Question: I am having a 'ListView' and I have inserted values using 'BaseAdapter', but I realized that to search we have to use 'ArrayAdapter'. I tried doing that but it fails to search.
'''
package com.myrecipeapp.myrecipes;
import java.util.ArrayList;
import java.util.HashMap;
import java.util.List;
import java.util.Map;
import com.myrecipeapp.R;
import com.myrecipeapp.database.DatabaseHandler;
import com.myrecipeapp.database.MyRecipesDatabaseModel;
import android.app.Activity;
import android.app.ListActivity;
import android.graphics.Bitmap;
import android.graphics.BitmapFactory;
import android.os.Bundle;
import android.text.Editable;
import android.text.TextWatcher;
import android.util.Log;
import android.view.View;
import android.view.View.OnClickListener;
import android.widget.AdapterView;
import android.widget.AdapterView.OnItemClickListener;
import android.widget.Button;
import android.widget.EditText;
import android.widget.ListView;
import android.widget.TextView;
public class MyRecipes extends ListActivity
{
ListView list;
byte[] b;
TextView back, hidden_text;
EditText search;
String r_name, r_tag;
Bitmap bmp;
int id;
Button delete;
int count;
DatabaseHandler db;
List<MyRecipesDatabaseModel> model;
MyRecipesDatabaseModel m;
MyRecipes_Adapter adapter;
@Override
protected void onCreate(Bundle savedInstanceState)
{
// TODO Auto-generated method stub
super.onCreate(savedInstanceState);
setContentView(R.layout.myrecipes);
//list = (ListView) findViewById(R.id.myrecipes_listView1);
db = new DatabaseHandler(this);
count = db.getRecipesCount();
search = (EditText) findViewById(R.id.myrecipes_edittext_search);
hidden_text = (TextView) findViewById(R.id.myrecipes_norecipe_textView1);
delete = (Button) findViewById(R.id.myrecipes_button_delete);
if(count==0)
{
hidden_text.setVisibility(View.VISIBLE);
delete.setVisibility(View.INVISIBLE);
search.setVisibility(View.INVISIBLE);
}
model = db.getAllRecipes();
ArrayList<Map<String, String>> values = new ArrayList<Map<String, String>>();
ArrayList<Map<String, Integer>> id_values = new ArrayList<Map<String, Integer>>();
ArrayList<Map<String, Bitmap>> values_img = new ArrayList<Map<String, Bitmap>>();
for (MyRecipesDatabaseModel cn : model)
{
b = cn.getImage();
r_name = cn.getName();
r_tag = cn.getTag();
id = cn.getID();
bmp = BitmapFactory.decodeByteArray(b, 0, b.length);
HashMap<String, String> recipe = new HashMap<String, String>();
recipe.put("RNAME", r_name);
recipe.put("RTAG", r_tag);
HashMap<String, Bitmap> image = new HashMap<String, Bitmap>();
image.put("RIMAGE", bmp);
HashMap<String, Integer> id_value = new HashMap<String, Integer>();
id_value.put("RID", id);
values.add(recipe);
values_img.add(image);
id_values.add(id_value);
}
setListAdapter(new MyRecipes_Adapter(this, values, values_img, id_values));
//adapter = new MyRecipes_Adapter(this, values, values_img, id_values);
// list.setLAdapter(adapter);
search.addTextChangedListener(new TextWatcher()
{
public void onTextChanged(CharSequence arg0, int arg1, int arg2, int arg3)
{
// TODO Auto-generated method stub
MyRecipes.this.adapter.getFilter().filter(arg0);
}
public void beforeTextChanged(CharSequence arg0, int arg1, int arg2, int arg3)
{
// TODO Auto-generated method stub
}
public void afterTextChanged(Editable arg0)
{
// TODO Auto-generated method stub
}
});
}
}
'''
'''
package com.myrecipeapp.myrecipes;
import java.util.ArrayList;
import java.util.Map;
import com.myrecipeapp.R;
import com.myrecipeapp.database.DatabaseHandler;
import com.myrecipeapp.database.MyRecipesDatabaseModel;
import com.myrecipeapp.webclip.Clip_from_web_edit;
import android.content.Context;
import android.content.Intent;
import android.graphics.Bitmap;
import android.util.Log;
import android.view.LayoutInflater;
import android.view.View;
import android.view.View.OnClickListener;
import android.view.View.OnLongClickListener;
import android.view.ViewGroup;
import android.widget.ArrayAdapter;
import android.widget.ImageView;
import android.widget.RelativeLayout;
import android.widget.TextView;
public class MyRecipes_Adapter extends ArrayAdapter<ArrayList<Map<String, String>>>
{
MyRecipes context;
ArrayList<Map<String, String>> values;
ArrayList<Map<String, Bitmap>> values_img;
ArrayList<Map<String, Integer>> id_values;
byte[] b;
Boolean delete = false;
int delete_id;
RelativeLayout rl;
DatabaseHandler db;
MyRecipesDatabaseModel model;
public MyRecipes_Adapter(MyRecipes context,
ArrayList<Map<String, String>> values, ArrayList<Map<String, Bitmap>> values_img,
ArrayList<Map<String, Integer>> id_values) {
super(context, R.layout.myrecipes_adapter);
// TODO Auto-generated constructor stub
this.context = context;
this.values = values;
this.values_img = values_img;
this.id_values = id_values;
}
@Override
public View getView(int arg0, View arg1, ViewGroup arg2)
{
// TODO Auto-generated method stub
View view;
if(arg1==null)
{
LayoutInflater inflater = (LayoutInflater) context.getLayoutInflater();
view = inflater.inflate(R.layout.myrecipes_adapter, arg2, false);
ImageView iv = (ImageView) view.findViewById(R.id.myrecipes_adapter_imageView1);
TextView tv1 = (TextView) view.findViewById(R.id.myrecipes_adapter_textView1);
TextView tv2 = (TextView) view.findViewById(R.id.myrecipes_adapter_textView2);
final TextView tv3 = (TextView) view.findViewById(R.id.myrecipes_adapter_textView3);
rl = (RelativeLayout) view.findViewById(R.id.myrecipes_adapter_reltivelayout);
iv.setImageBitmap(values_img.get(arg0).get("RIMAGE"));
tv1.setText(values.get(arg0).get("RNAME"));
tv2.setText("#"+values.get(arg0).get("RTAG"));
tv3.setText(id_values.get(arg0).get("RID").toString());
}
else
{
view = arg1;
}
return view;
}
}
'''

I want to search by . What I am missing??
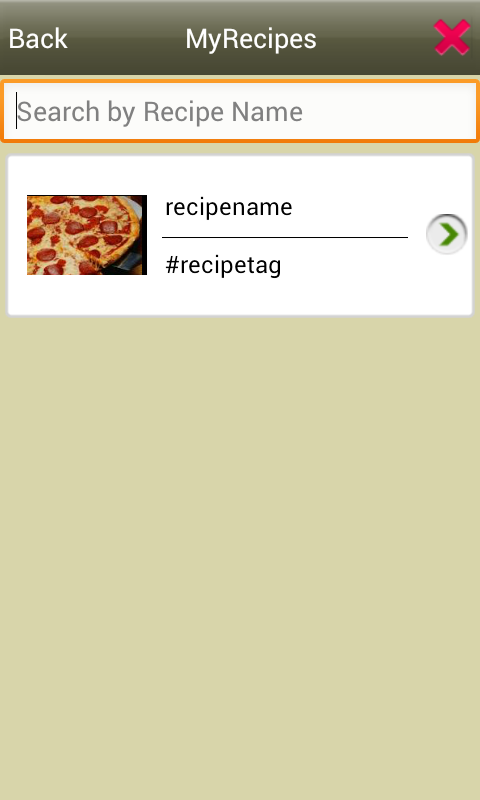
Answer: Finally found the solution on this.
No need to change anything in adapter class. Just change in Java class for 'EditText's' 'TextChangeListener'
Here is the code:
'''
search.addTextChangedListener(new TextWatcher()
{
public void onTextChanged(CharSequence s, int start, int before, int count)
{
//get the text in the EditText
searchString=search.getText().toString();
int textLength=searchString.length();
ArrayList<Map<String, String>> searchResults = new ArrayList<Map<String, String>>();
ArrayList<Map<String, Bitmap>> searchResultsImages = new ArrayList<Map<String, Bitmap>>();
ArrayList<Map<String, Integer>> searchResultsId = new ArrayList<Map<String, Integer>>();
for(int i=0;i<values.size();i++)
{
String rname = values.get(i).get("RNAME").toString();
System.out.println("recipe name "+rname);
if(textLength<=rname.length())
{
//compare the String in EditText with Names in the ArrayList
if(searchString.equalsIgnoreCase(rname.substring(0,textLength)))
{
searchResults.add(values.get(i));
searchResultsImages.add(values_img.get(i));
searchResultsId.add(id_values.get(i));
System.out.println("the array list is "+values.get(i));
adapter.notifyDataSetChanged();
list.invalidate();
adapter=new MyRecipes_Adapter(MyRecipes.this, searchResults, searchResultsImages, searchResultsId);
list.setAdapter(adapter);
}
}
}
if(searchResults.isEmpty())
{
if(count_items==0)
{
//do nothing
}
else
{
ll.setVisibility(View.INVISIBLE);
Toast toast= Toast.makeText(getApplicationContext(),
"No Items Matched", Toast.LENGTH_SHORT);
toast.setGravity(Gravity.CENTER_VERTICAL|Gravity.CENTER_HORIZONTAL, 0, 0);
toast.show();
}
}
}
public void beforeTextChanged(CharSequence s, int start, int count, int after)
{
System.out.println("before changed");
ll.setVisibility(View.VISIBLE);
list.invalidate();
adapter.notifyDataSetChanged();
}
public void afterTextChanged(Editable s)
{
System.out.println("after changed");
list.invalidate();
adapter.notifyDataSetChanged();
}
});
'''